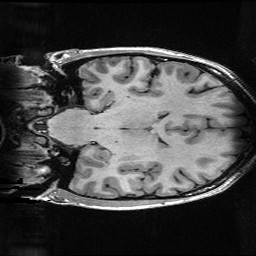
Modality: T1w
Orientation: coronal
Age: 30
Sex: male